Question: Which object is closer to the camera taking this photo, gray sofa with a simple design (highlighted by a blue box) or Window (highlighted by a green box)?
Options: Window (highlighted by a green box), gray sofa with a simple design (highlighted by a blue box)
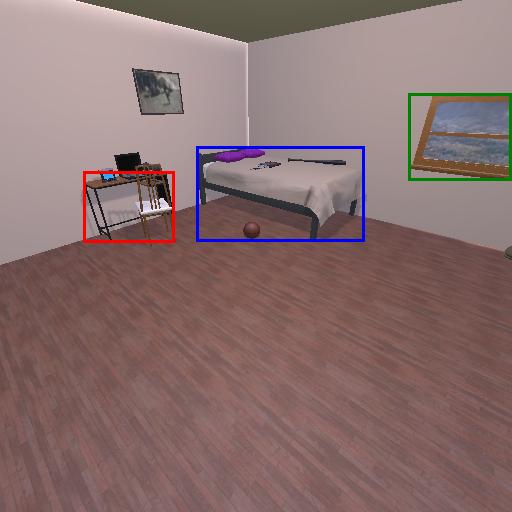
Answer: Window (highlighted by a green box)